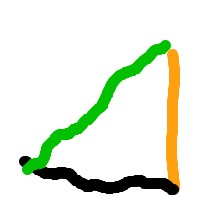
Shape: triangle